Field crop: tomato
Growth stage: 1
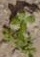
Species: portulaca